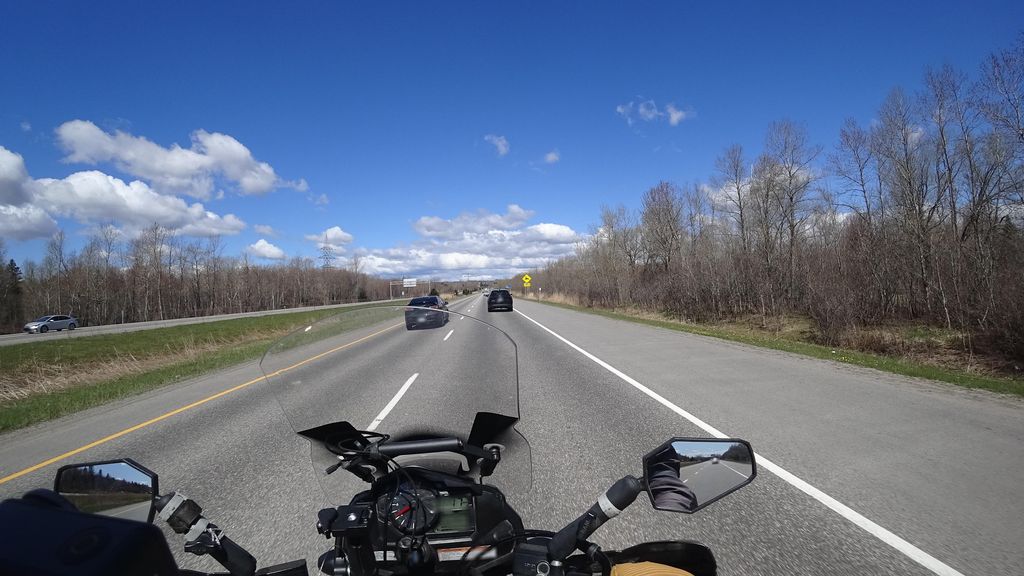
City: quebec_city